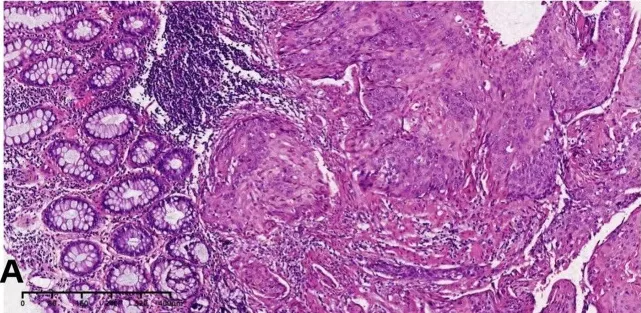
(A)The biopsy indicated squamous cell carcinoma.
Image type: pathology (h&e)